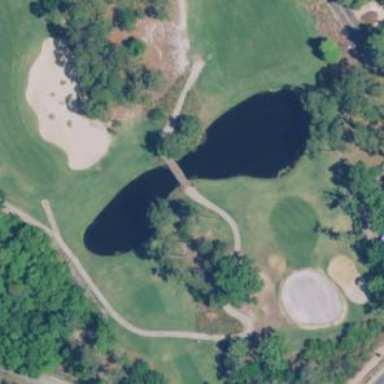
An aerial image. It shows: Water hazard on golf course. The hazard is natural water feature.